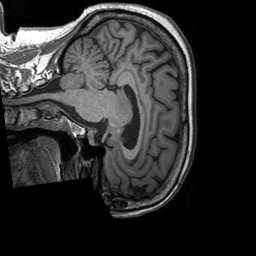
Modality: T1w
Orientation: sagittal
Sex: female
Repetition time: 1.95 s
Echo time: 0.026 s